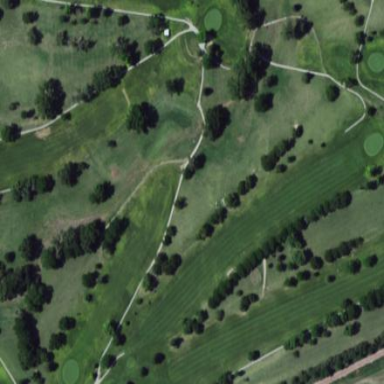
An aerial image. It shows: Golf course.